Question: I need to make this with css and the content inside it will be dynamic. I was trying with border-radius but this property can't make what i need.

if anyone can help me I would be very grateful.
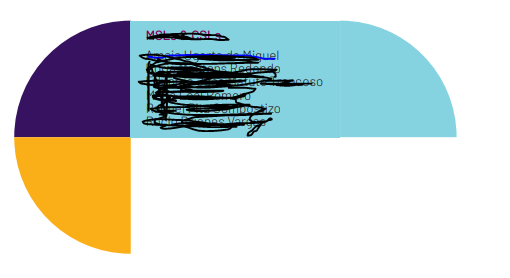
Answer: I used the pseudo-elements before and after and one more div for the top right corner, you can make the width dynamic by removing the property max-width of the central div.
<URL>
'''
.container {
position: relative;
display:inline-block;
}
.central-div {
background-color:#99e6ff;
font-size:1.2rem;
max-width:300px;
padding: 10px 0 10px 20px;
margin-left:170px;
}
.central-div::before {
content:"";
position:absolute;
background-color:#e6e600;
height: 100%;
top:100%;
left:0;
width:170px;
border-radius:0 0 0 100%;
}
.central-div::after {
content:"";
top:0;
left:0;
position:absolute;
background-color: #4d0099;
border-radius:100% 0 0 0;
height: 100%;
width:170px;
}
.top-rigth-corner {
content:"";
top:0;
left:100%;
position:absolute;
z-index:10;
background-color: #99e6ff;
border-radius:0 100% 0 0;
height: 100%;
width:170px;
}
'''
'''
<div class="container">
<div class="central-div">
<p>Integer ligula risus, aliquet sit amet risus eu</p>
<p>Lorem ipsum dolor sit amet, con.</p>
</div>
<div class="top-rigth-corner"></div>
</div>
'''